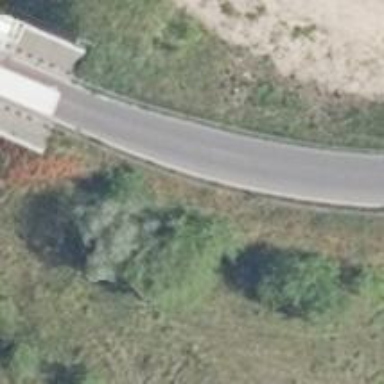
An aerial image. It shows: Asphalt road categorized as unclassified. It has opposite cycleway.